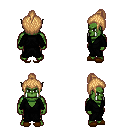
a pixel art fantasy rpg character, male body template, orc, green skin, gray robe, gold greaves, light blonde short topknot hairstyle, brown slippers, four views (front, back, left, right), 2x2 character sprite sheet, small pixel art, hard edges, no anti-aliasing